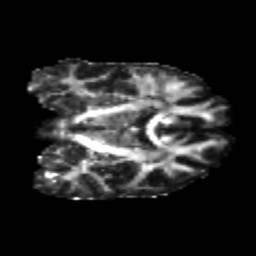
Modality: FA
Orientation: coronal
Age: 24
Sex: male
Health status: healthy
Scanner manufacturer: philips
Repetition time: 7.385 s
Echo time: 0.08599 s